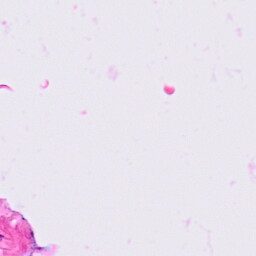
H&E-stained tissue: Lung